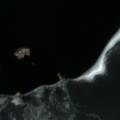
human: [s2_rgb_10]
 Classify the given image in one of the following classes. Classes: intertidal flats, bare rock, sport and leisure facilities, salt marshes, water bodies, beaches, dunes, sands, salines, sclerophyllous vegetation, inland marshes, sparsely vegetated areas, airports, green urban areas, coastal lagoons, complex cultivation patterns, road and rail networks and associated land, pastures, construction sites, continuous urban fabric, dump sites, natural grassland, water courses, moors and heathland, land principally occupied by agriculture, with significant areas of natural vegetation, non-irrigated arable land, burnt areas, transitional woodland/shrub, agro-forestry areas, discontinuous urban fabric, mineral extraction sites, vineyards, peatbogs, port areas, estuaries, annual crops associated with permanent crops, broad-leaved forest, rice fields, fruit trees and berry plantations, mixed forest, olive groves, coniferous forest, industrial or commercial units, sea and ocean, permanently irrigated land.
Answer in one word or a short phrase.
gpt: sea and ocean